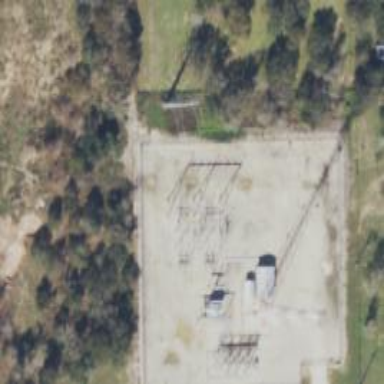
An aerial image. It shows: Power tower.